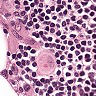
Metastatic tissue present: yes